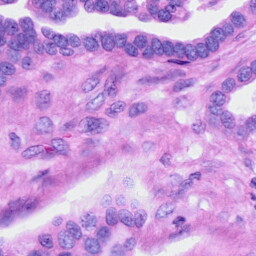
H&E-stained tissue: Ovarian